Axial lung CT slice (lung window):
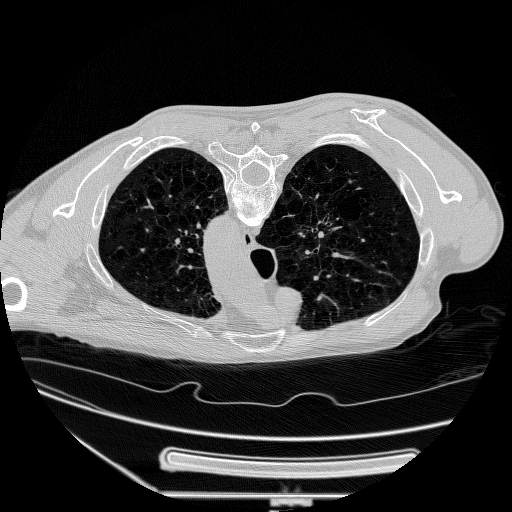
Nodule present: no